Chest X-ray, AP view. Patient: 40 years old, sex F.
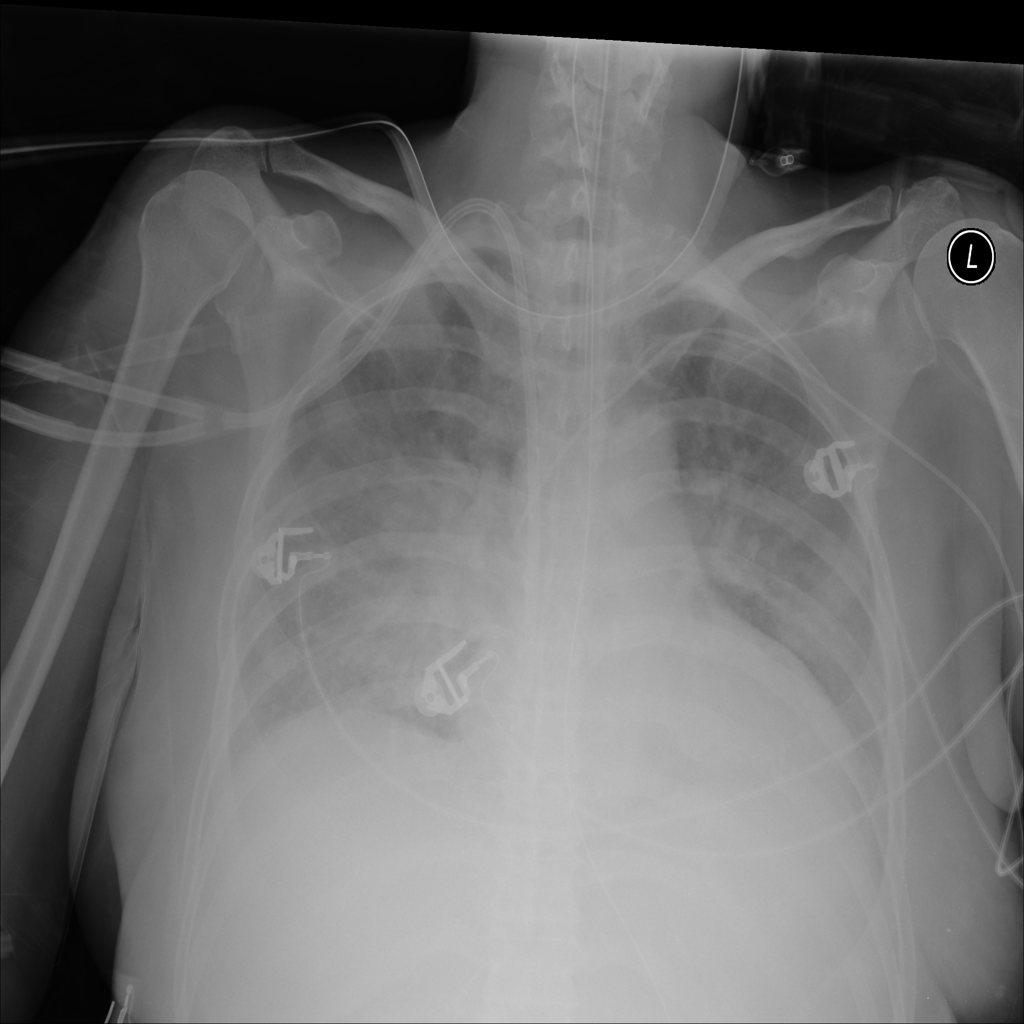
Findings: Edema